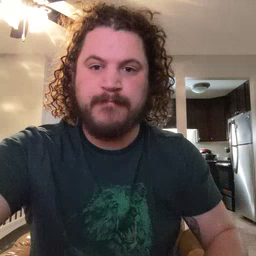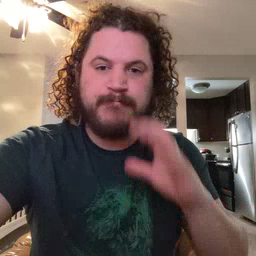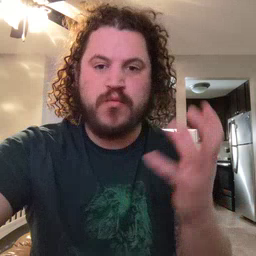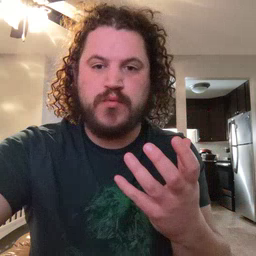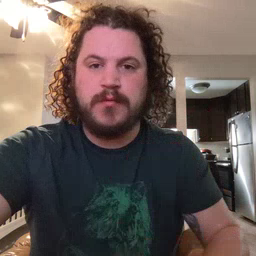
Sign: balloon